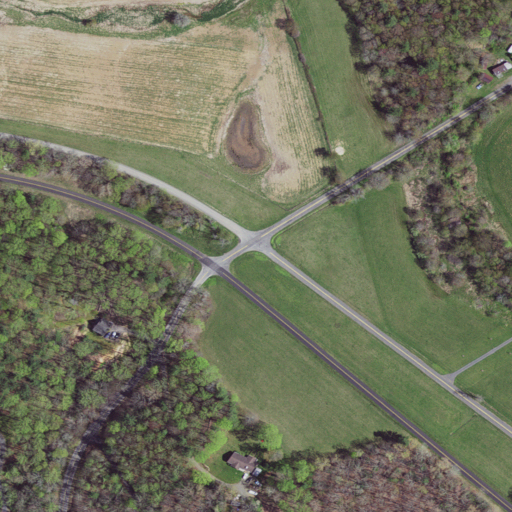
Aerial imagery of gap in Virginia named Willis Gap containing open development, deciduous forest, pasture, mixed forest, low intensity development, medium intensity development, and cultivated crops